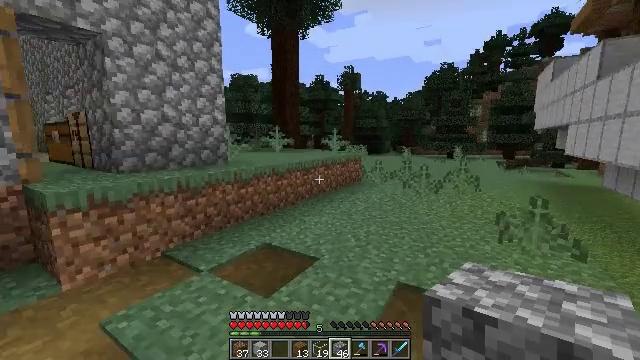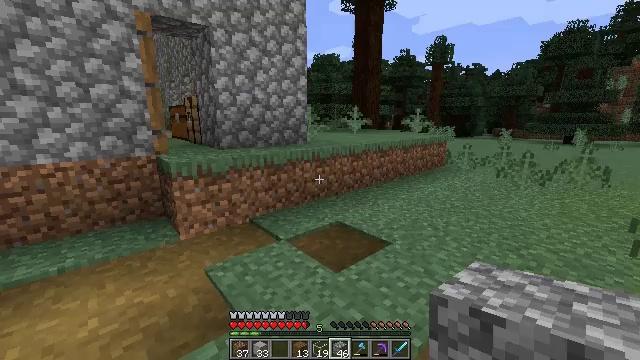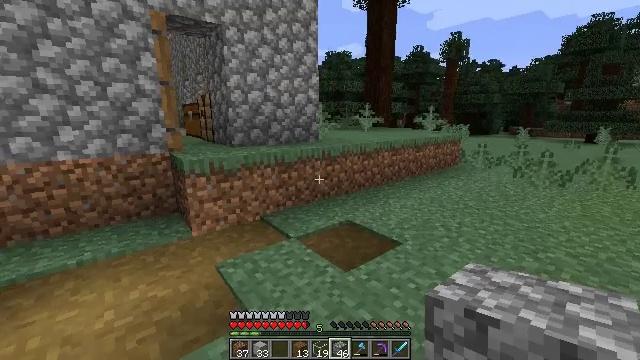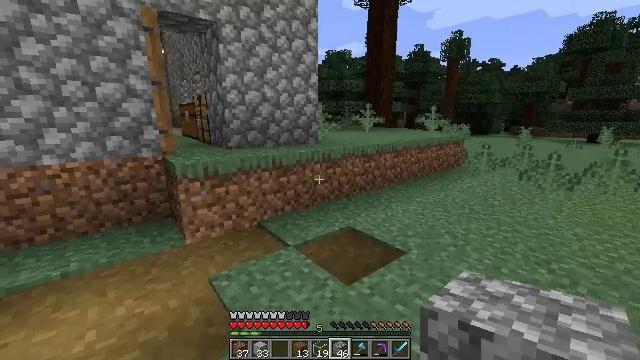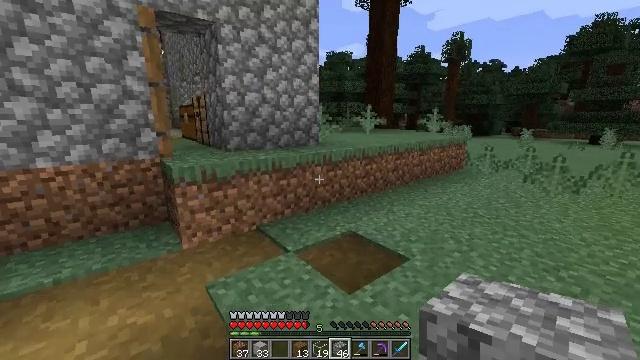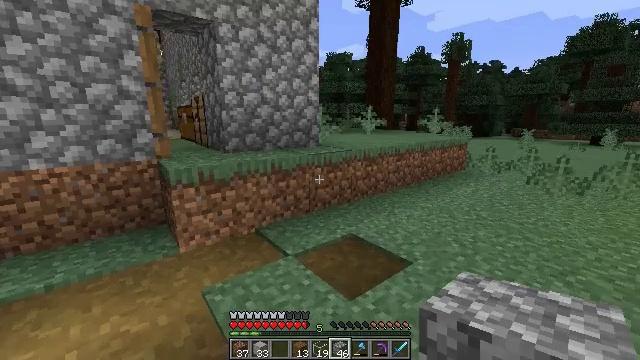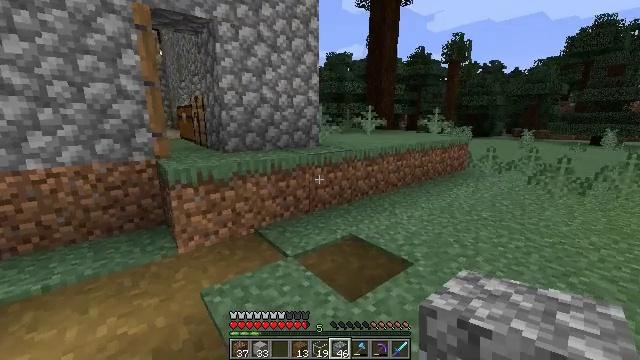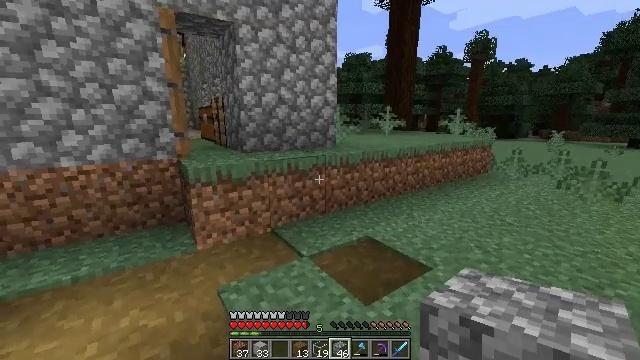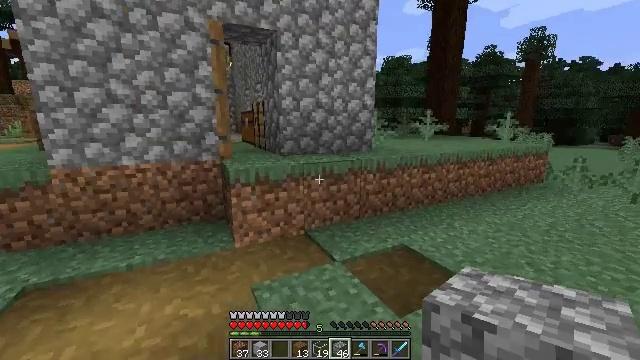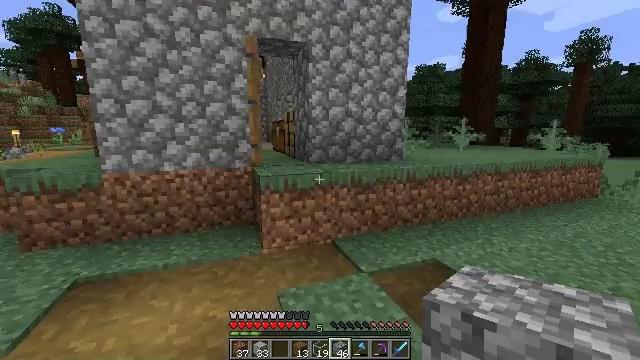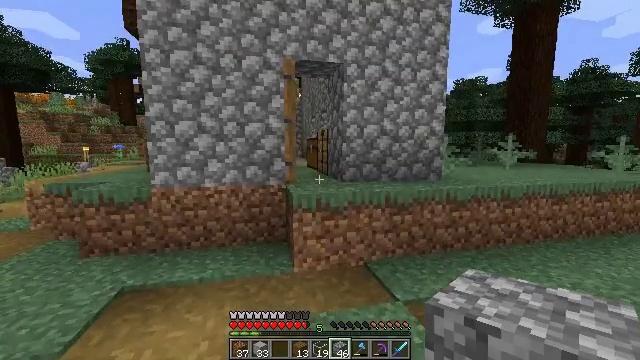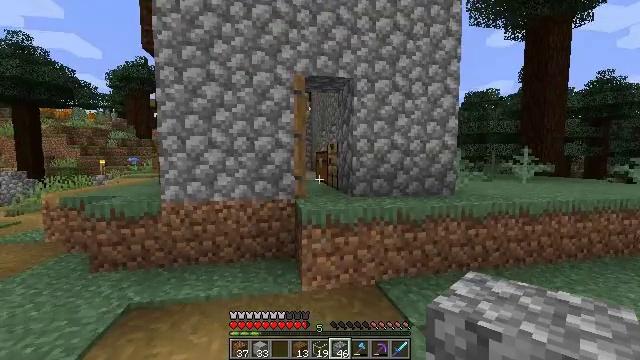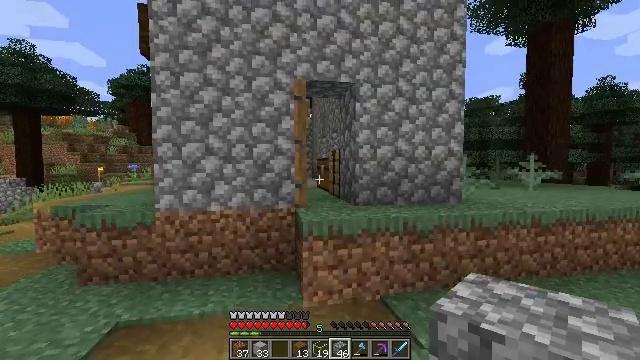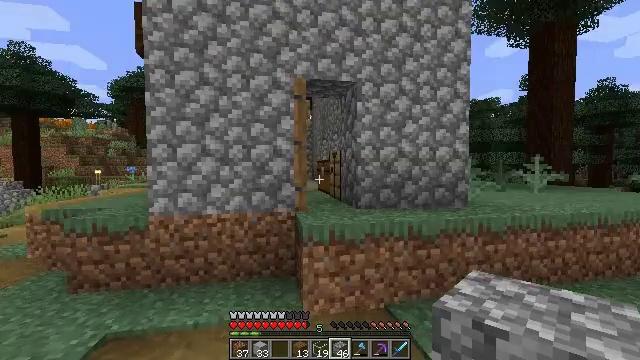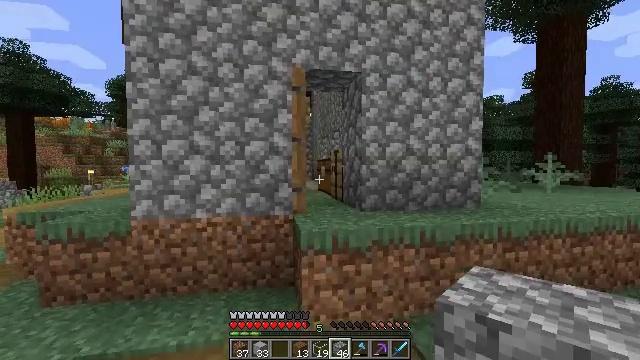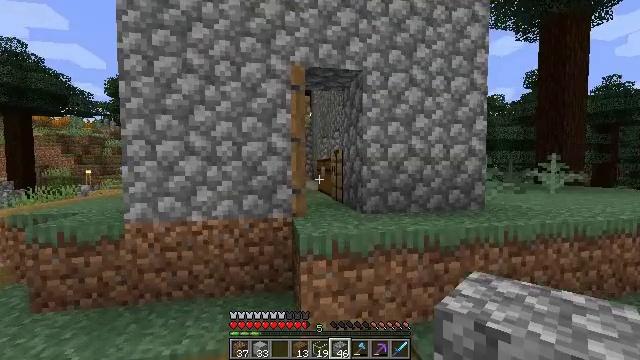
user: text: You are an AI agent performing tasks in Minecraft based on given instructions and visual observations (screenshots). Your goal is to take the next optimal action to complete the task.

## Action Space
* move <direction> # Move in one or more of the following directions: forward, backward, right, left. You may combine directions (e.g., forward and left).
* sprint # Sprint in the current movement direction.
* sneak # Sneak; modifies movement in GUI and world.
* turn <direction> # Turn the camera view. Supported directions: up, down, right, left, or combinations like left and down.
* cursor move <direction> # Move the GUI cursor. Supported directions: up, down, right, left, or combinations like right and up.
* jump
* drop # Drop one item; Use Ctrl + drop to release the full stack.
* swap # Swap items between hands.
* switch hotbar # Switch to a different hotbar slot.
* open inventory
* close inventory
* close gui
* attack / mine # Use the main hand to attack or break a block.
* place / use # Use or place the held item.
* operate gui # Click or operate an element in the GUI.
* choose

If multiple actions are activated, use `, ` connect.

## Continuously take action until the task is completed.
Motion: motion action
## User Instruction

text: Open the crafting table to create cobblestone stairs.
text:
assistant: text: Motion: turn left and down
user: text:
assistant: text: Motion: move forward, turn left
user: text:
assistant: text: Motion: move forward
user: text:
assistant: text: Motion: no_op
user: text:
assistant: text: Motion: no_op
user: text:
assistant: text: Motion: no_op
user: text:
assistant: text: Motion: turn left
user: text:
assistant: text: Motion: turn left
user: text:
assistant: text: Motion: turn left and up
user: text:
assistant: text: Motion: move forward, turn left and up
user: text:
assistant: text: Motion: move forward, turn left and up
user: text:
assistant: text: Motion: move forward, turn up
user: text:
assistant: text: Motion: move forward
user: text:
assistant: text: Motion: move forward
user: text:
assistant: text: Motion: move forward, sprint
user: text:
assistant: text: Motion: move forward, sprint
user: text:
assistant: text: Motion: move forward, sprint
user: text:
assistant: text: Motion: move forward, sprint
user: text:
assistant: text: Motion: move forward and move right
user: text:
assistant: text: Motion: move forward and move right
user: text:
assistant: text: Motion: move forward and move right
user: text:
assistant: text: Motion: move forward and move right
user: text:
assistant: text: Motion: move forward, turn left and down
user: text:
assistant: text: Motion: move forward, turn left and down, jump
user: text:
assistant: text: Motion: move forward, jump
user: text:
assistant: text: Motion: move forward, jump
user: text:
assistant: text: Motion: move forward, turn down, jump
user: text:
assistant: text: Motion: move forward, turn down
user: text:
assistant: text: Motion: move forward, turn down
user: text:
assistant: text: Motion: move forward